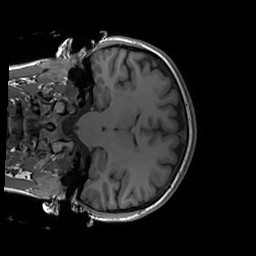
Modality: T1w
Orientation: coronal
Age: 23
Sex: female